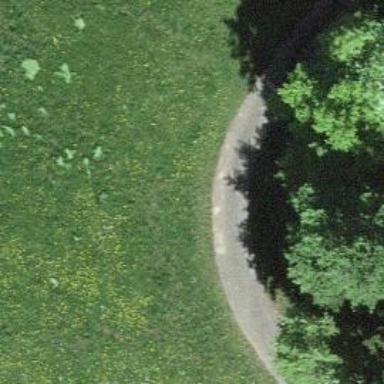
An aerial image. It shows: Track with grade 1 quality.